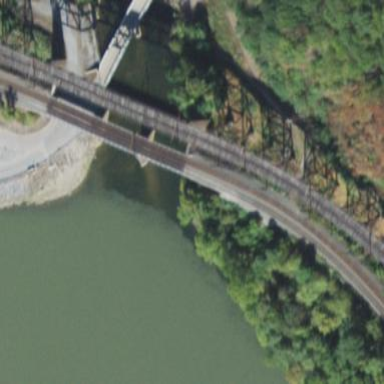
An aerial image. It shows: Man-made bridge.